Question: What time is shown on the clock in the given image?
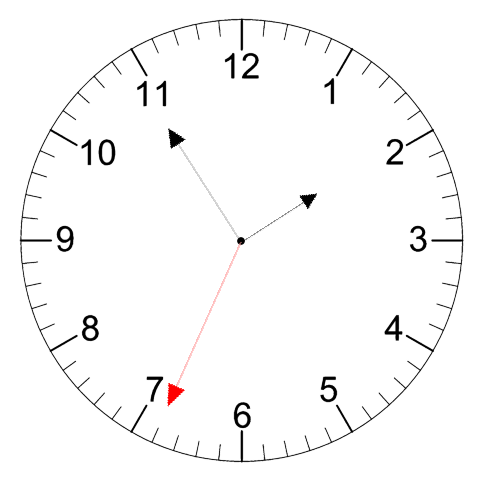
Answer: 01:54:34